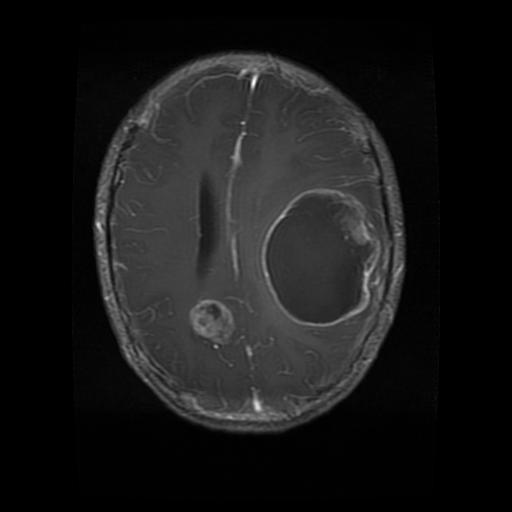
Label: glioma